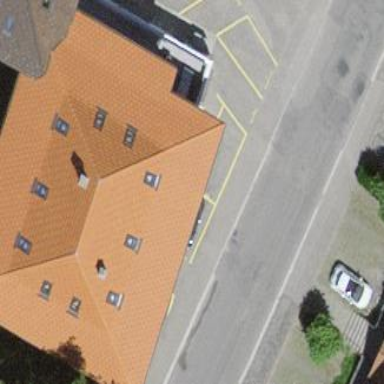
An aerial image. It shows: Residential building.